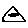
Label: triangle